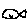
Label: fish